Question: I need to find out what font was this written with:

I have already tried <URL> but it didn't help. Do you know of some sites that display galleries of known fonts? I've only managed to get to bizzare fonts for some reason.
Anyway, any solution is welcome, thx
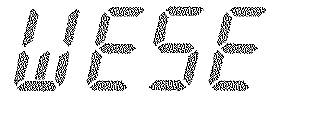
Answer: It seems to me to be <URL>.